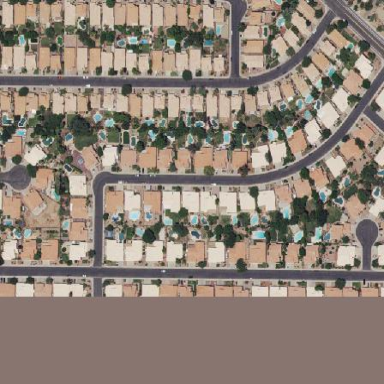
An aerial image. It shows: Residential neighbourhood.